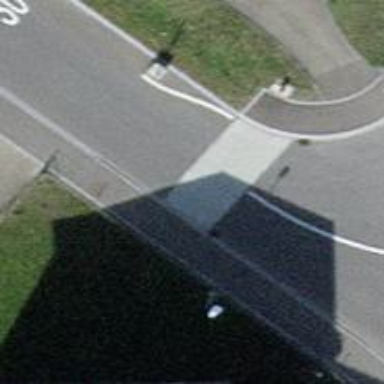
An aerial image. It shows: Unmarked crossing on the road.